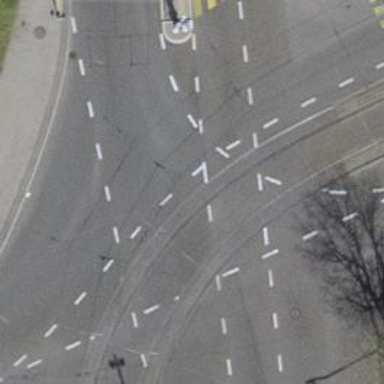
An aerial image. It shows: Road with traffic signals.